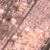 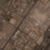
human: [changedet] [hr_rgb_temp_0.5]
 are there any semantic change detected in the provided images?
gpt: There is no difference.